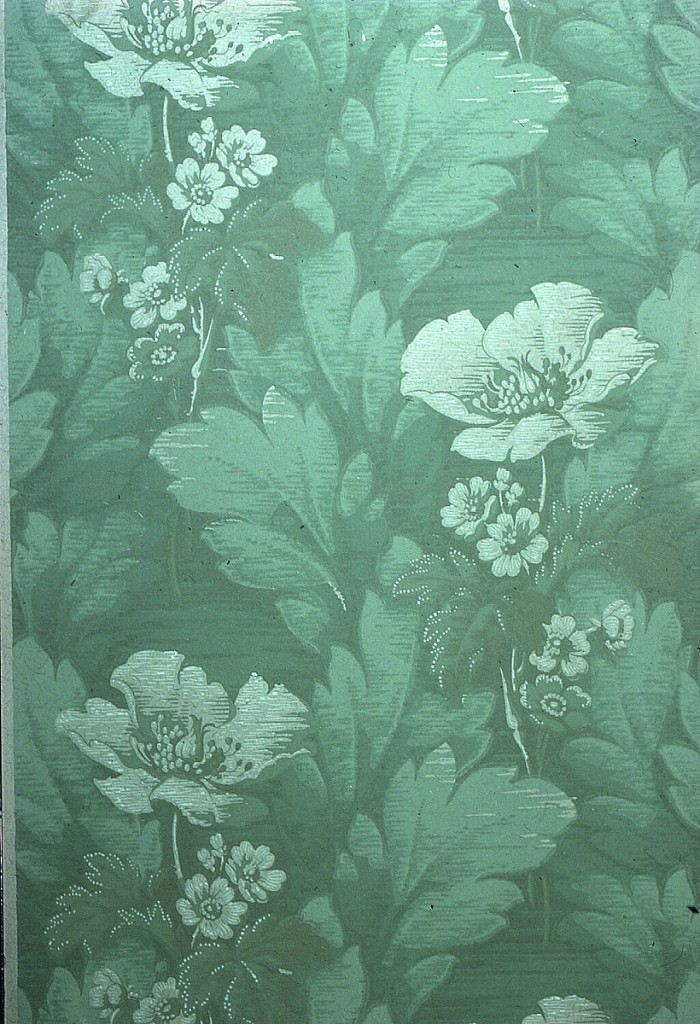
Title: Sidewall - sample
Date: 1906–08
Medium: Machine-printed
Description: Poppy-like flower, set within dense foliage. Printed in green on green ground.